Field crop: tomato
Growth stage: 1
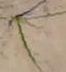
Species: cyperus